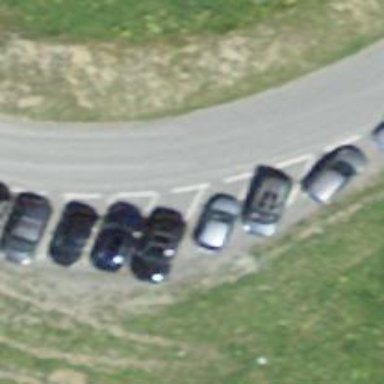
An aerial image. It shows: Street-side parking area.